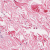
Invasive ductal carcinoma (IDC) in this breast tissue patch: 0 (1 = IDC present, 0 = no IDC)